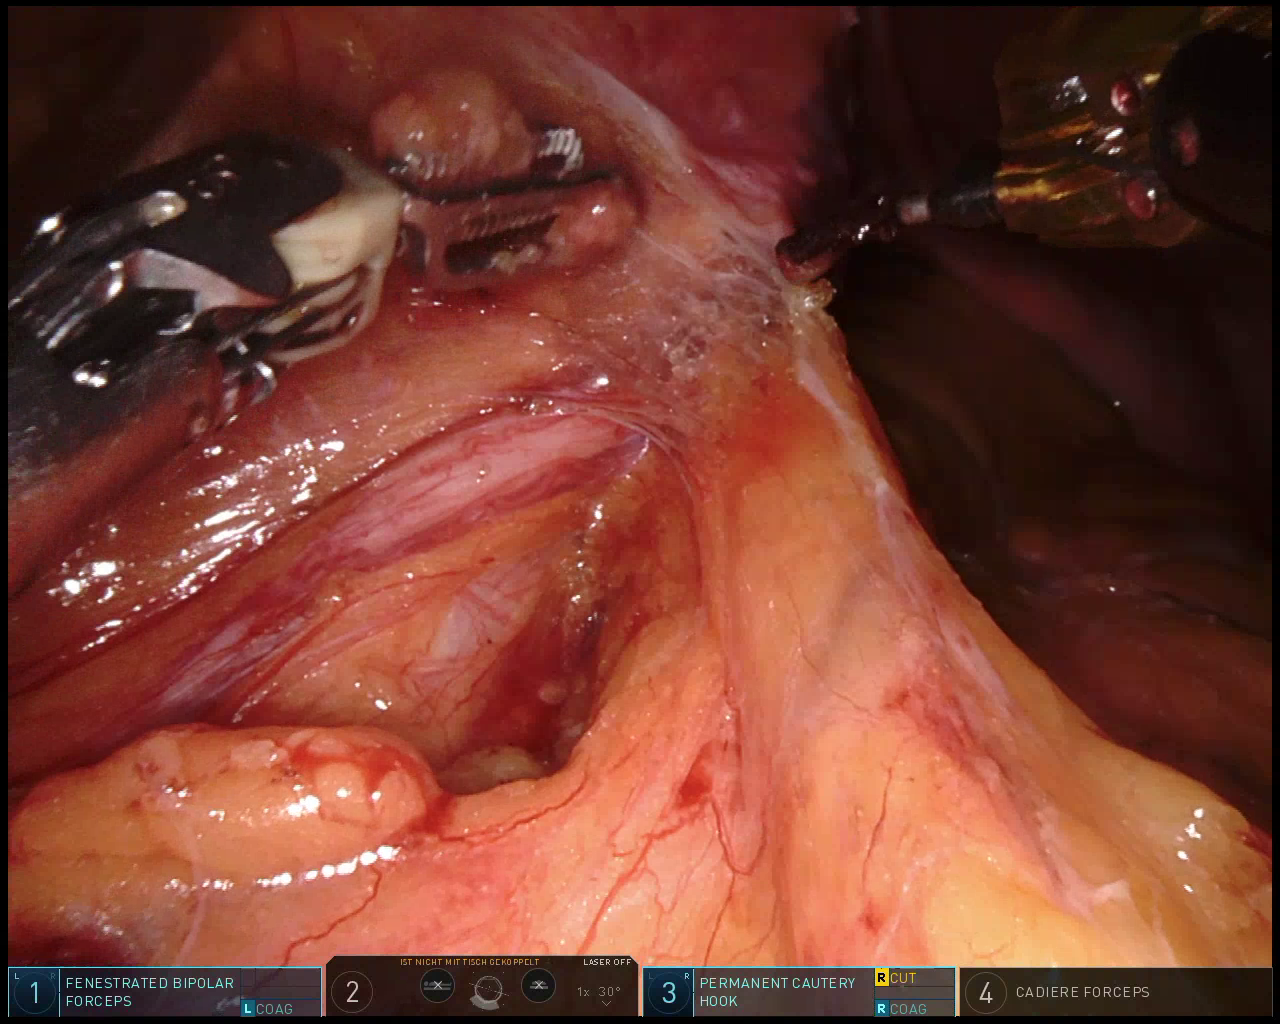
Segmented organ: ureter
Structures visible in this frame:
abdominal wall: no
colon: no
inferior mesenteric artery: no
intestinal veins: no
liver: no
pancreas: no
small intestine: no
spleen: no
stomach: no
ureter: yes
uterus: yes
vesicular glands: no